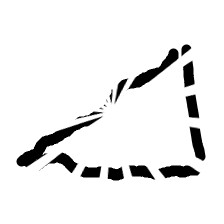
Shape: triangle